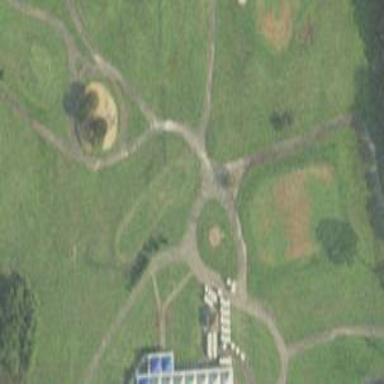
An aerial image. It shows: Path designated for golf carts.